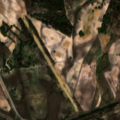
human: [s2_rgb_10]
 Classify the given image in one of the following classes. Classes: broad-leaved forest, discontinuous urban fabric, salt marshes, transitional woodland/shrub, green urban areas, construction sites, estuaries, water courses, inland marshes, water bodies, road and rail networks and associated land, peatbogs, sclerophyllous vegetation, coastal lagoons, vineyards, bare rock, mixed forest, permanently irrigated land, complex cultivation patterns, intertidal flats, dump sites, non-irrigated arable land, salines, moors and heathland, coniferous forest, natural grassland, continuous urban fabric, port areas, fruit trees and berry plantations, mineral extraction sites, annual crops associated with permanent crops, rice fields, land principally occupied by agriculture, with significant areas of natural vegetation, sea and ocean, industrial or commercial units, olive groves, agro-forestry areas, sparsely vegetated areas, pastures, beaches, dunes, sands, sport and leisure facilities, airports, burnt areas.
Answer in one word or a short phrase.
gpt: pastures, land principally occupied by agriculture, with significant areas of natural vegetation, coniferous forest, moors and heathland